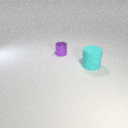
small purple metal cylinder to the left of large cyan rubber cylinder